問題: AB<ACである三角形ABCがあり、その内接円をωとします。ωと辺BCの接点をD、ωの中心をIとし、線分AC上にAB＝AEとなる点Eをとったところ、DC＝11、IE＝9が成立しました。このとき線分BEの長さと線分CIの長さの積はいくつですか。
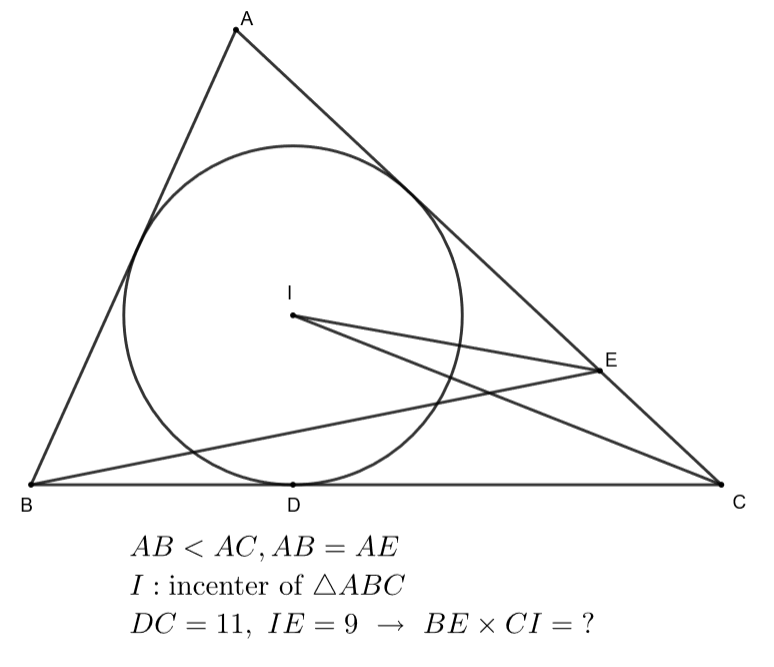
解答: ωと辺AB、ACとの接点をそれぞれF、Gとすると、BD＝BF＝EGであるから、BC＋CE＝BD＋CD＋CE＝2CD＝22。さらに簡単な角度計算から∠BIC＝∠BECなので4点BCEIは共円。また三角形ABIと三角形AEIは合同なのでBI＝BE。よって、トレミーの定理からBE×CI＝IE×（BC＋CE）＝IE×2CDであり、解答は198。
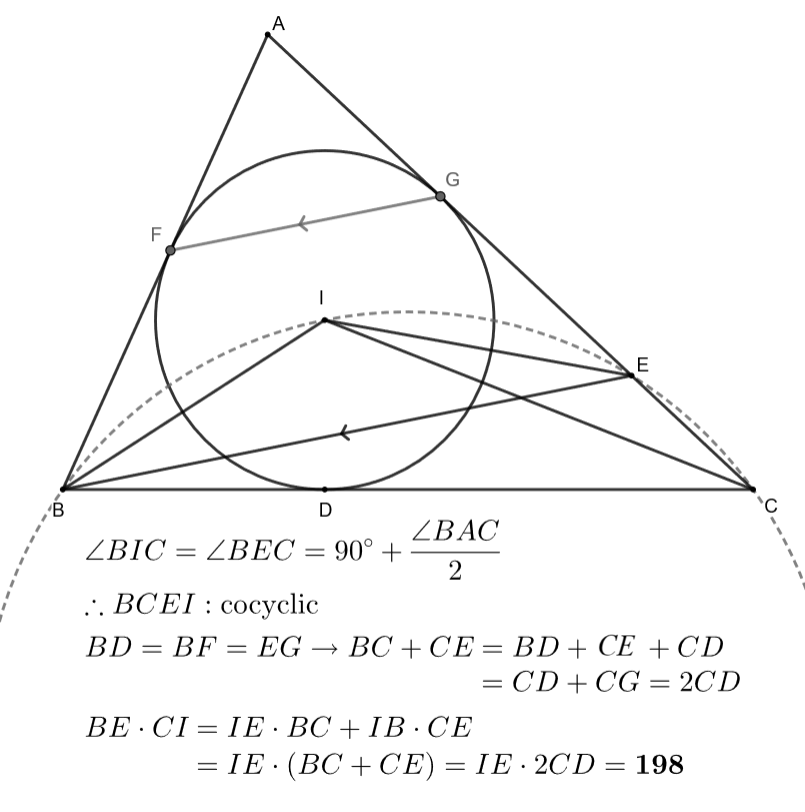
答え: 198
タグ: 方べきの定理